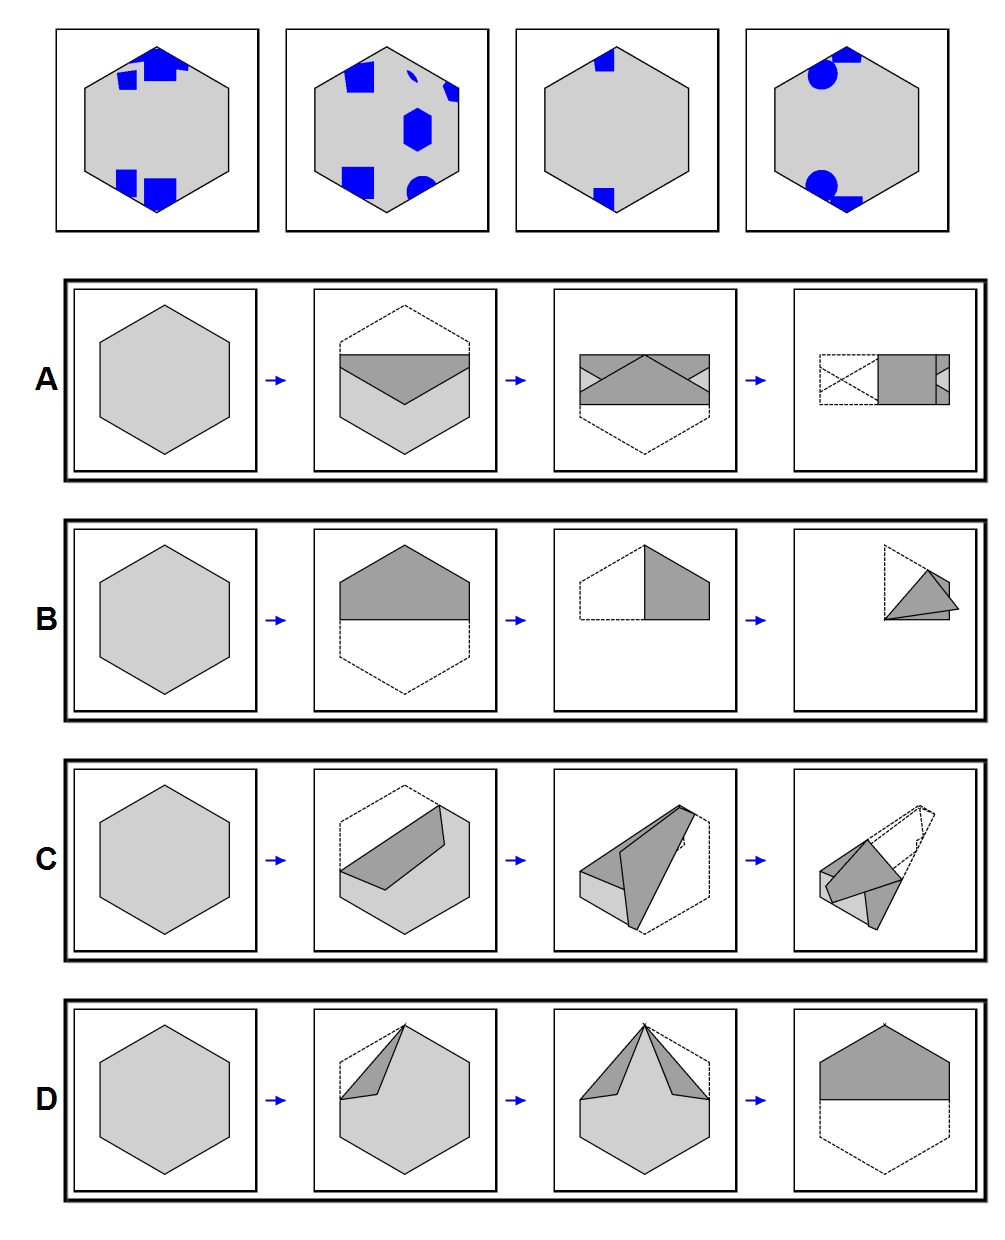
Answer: D